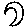
Label: moon